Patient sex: M
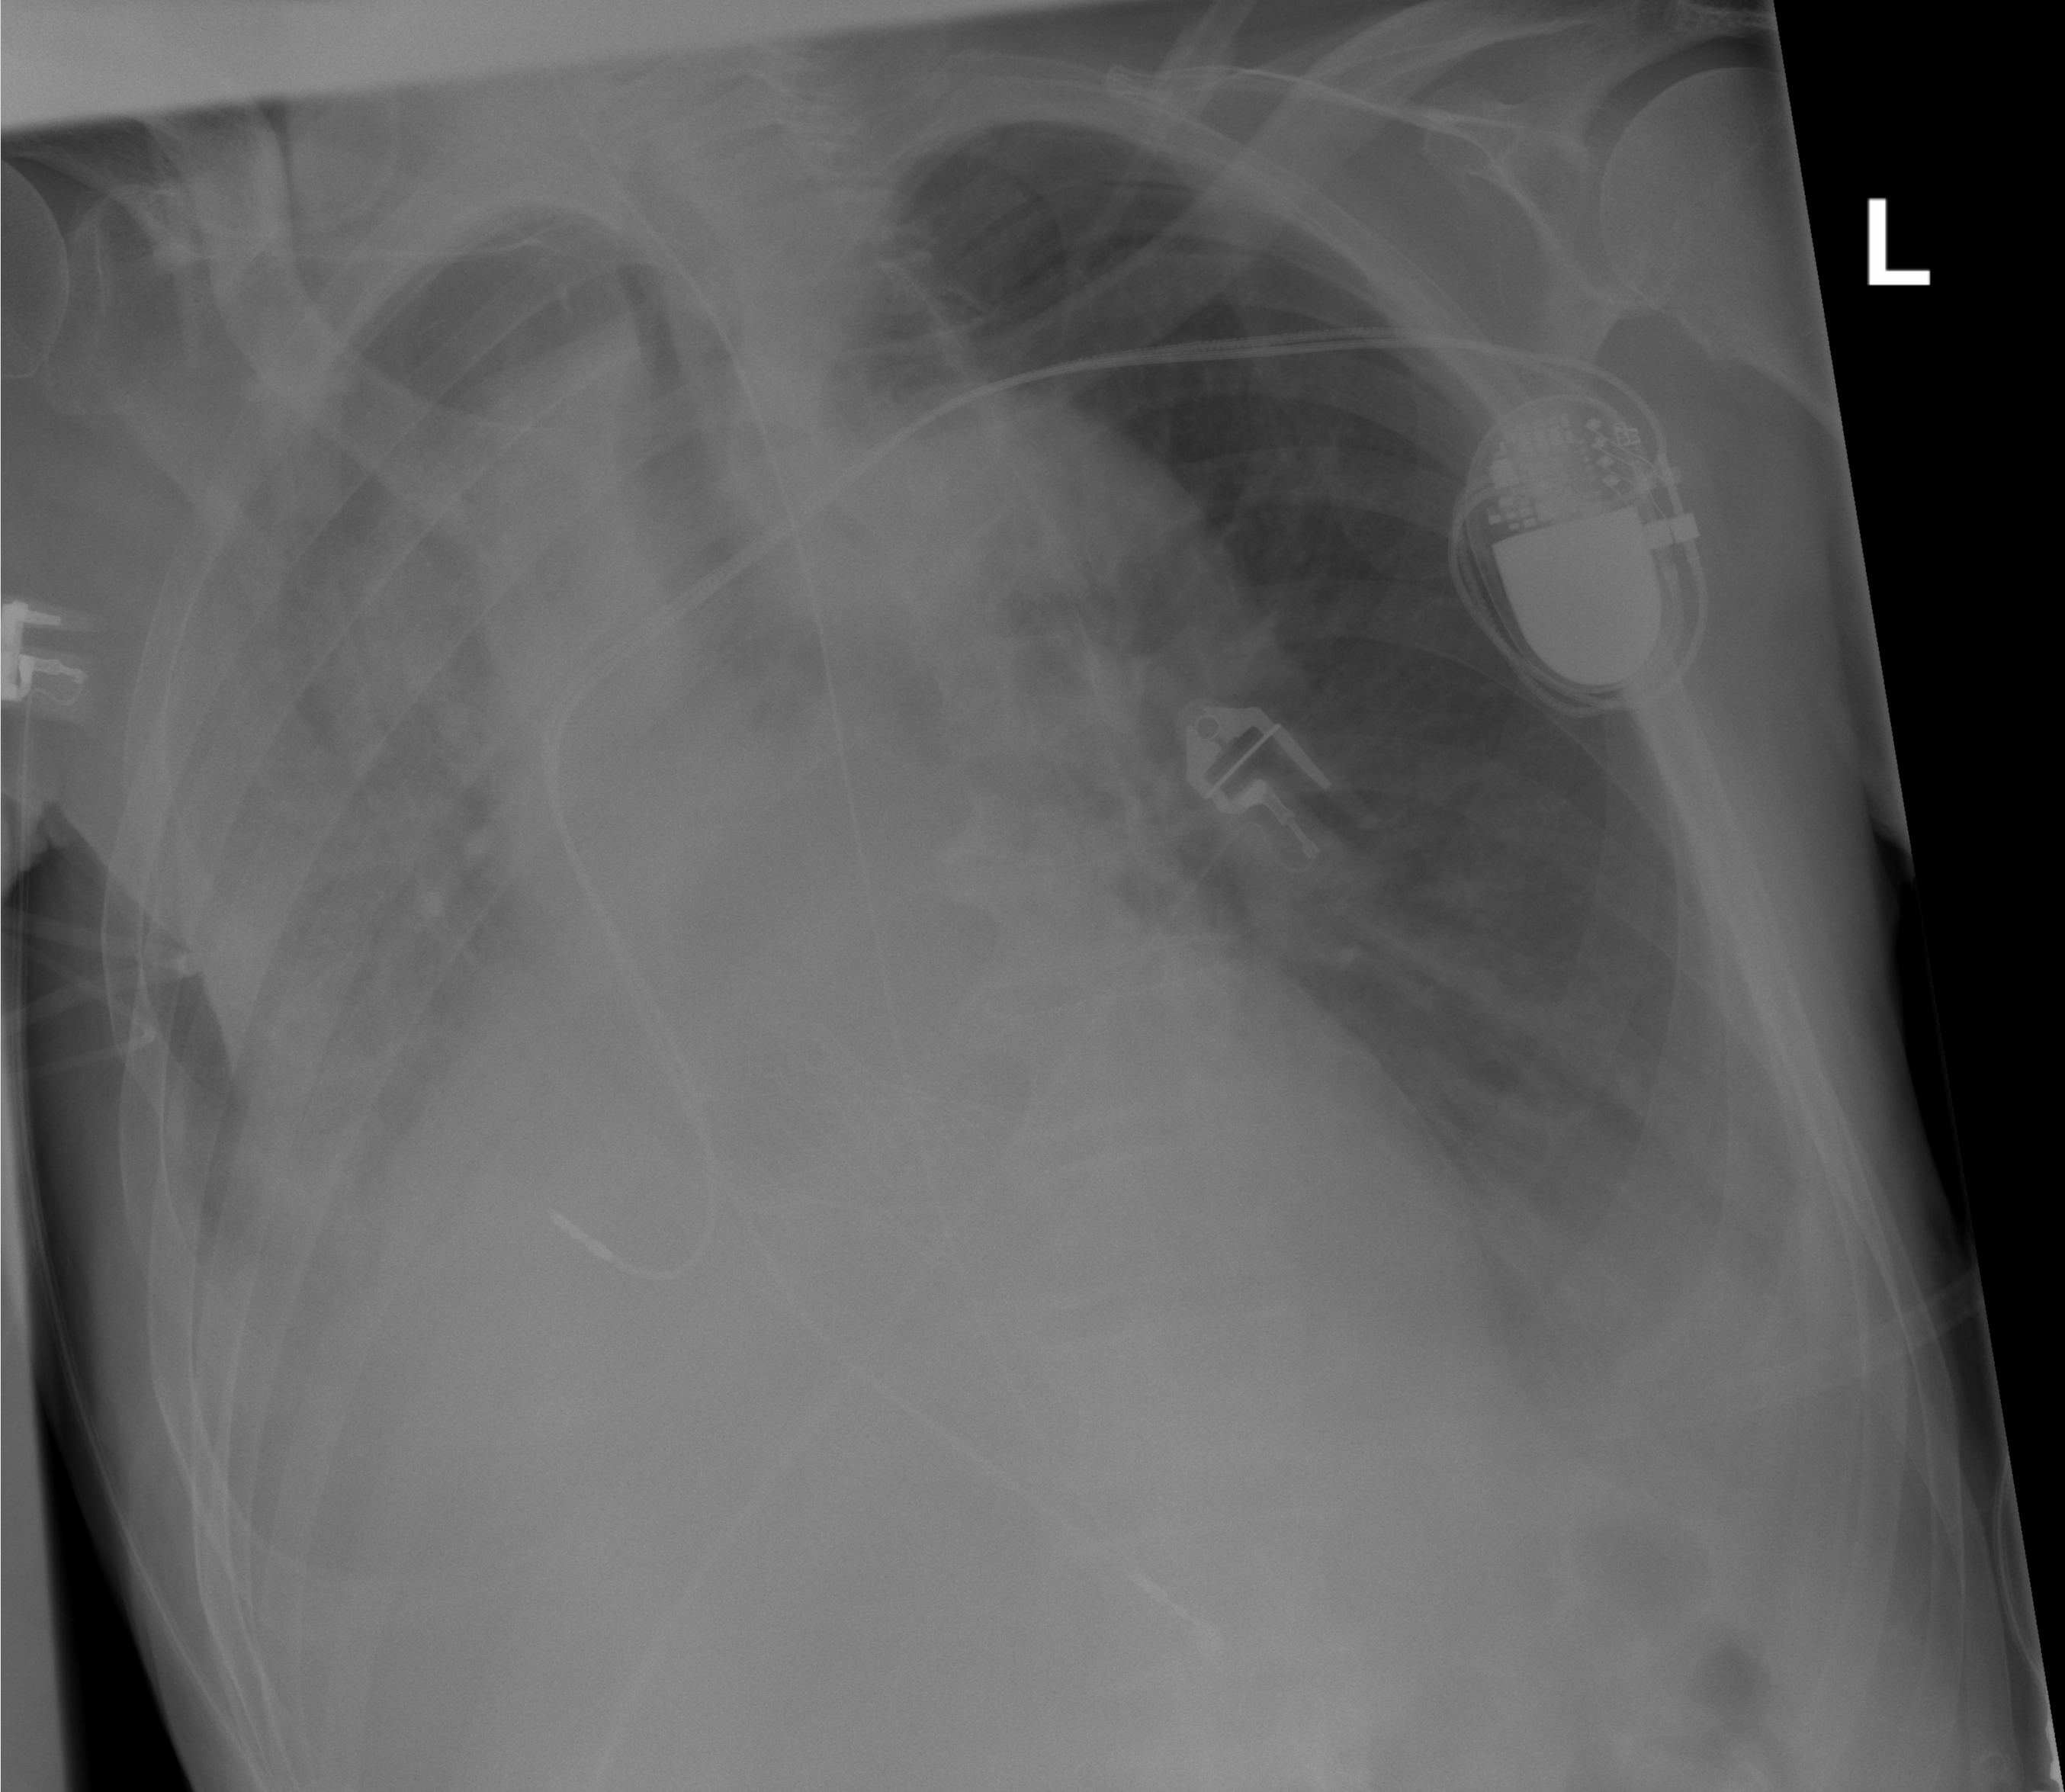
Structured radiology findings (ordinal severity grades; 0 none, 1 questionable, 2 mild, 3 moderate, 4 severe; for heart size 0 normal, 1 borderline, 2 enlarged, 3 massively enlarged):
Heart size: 2
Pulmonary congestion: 2
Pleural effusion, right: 3
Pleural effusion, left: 2
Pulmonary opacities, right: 3
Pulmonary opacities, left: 0
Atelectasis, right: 2
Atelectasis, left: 2